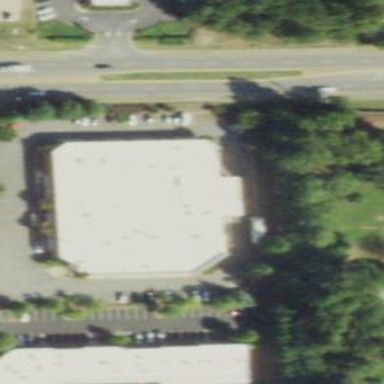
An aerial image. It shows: Office building.